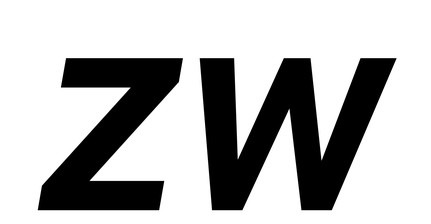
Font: Roboto-Italic_SemiBold_Italic